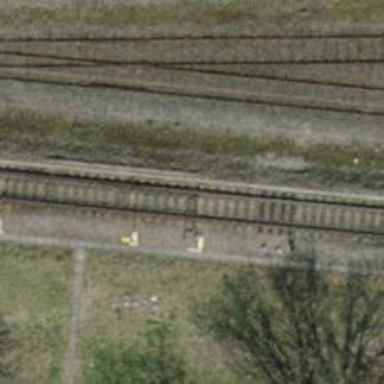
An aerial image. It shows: Railway switch.